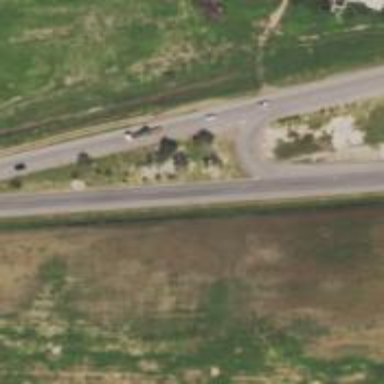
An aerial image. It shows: Trunk link highway.